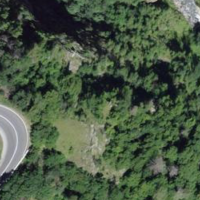
EUNIS habitat code: 45
Species observed at this site:
Motacilla cinerea